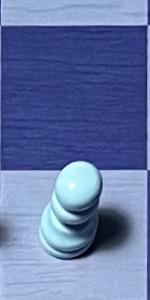
Label: Pawn_White